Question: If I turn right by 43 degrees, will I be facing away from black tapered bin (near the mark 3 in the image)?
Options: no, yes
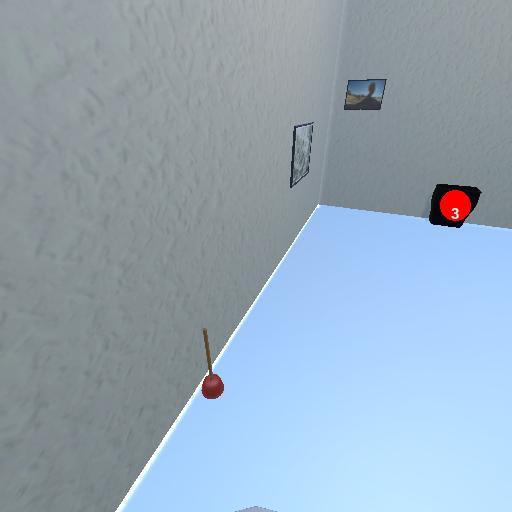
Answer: no